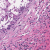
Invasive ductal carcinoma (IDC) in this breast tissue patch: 0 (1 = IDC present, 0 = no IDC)